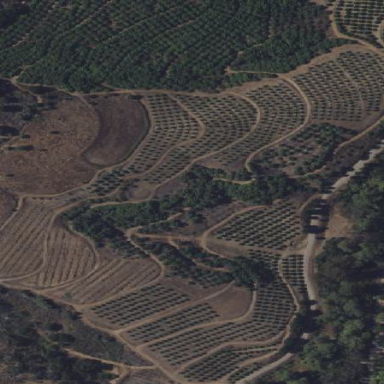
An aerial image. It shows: Orchard.